Question: I built a website for a client <URL>
It is using a child theme of twenty-thirteen and WordPress 3.9.1.
The problem is that on the CEO's computer the website is showing incorrectly in Internet Explorer. He is using IE 'v.11.0.9600.1704' (update version 11.0.7). The slider is not showing up, the alignment is off, the social media buttons don't display correctly, and the padding in the footer is incorrect (amongst other things). Here is a screenshot:

In all other browsers, the website looks fine on his computer (Chrome, Firefox, etc.).
I installed the Advanced Browser Check plugin to give a warning to people using older browsers and the warning window appear on his computer in IE 11 even though it is set to only show if someone is using IE 8 or below.
I can not replicate this problem on any other computer so far. I have tested on 4 or 5 computers including others in his office with IE 11 and on various versions of IE on my own computer. The only time anything like this happens is in IE 8 and below in my tests.
Does anyone have any idea why this is happening? It seems like it is not picking up some of the modern CSS or the slider. Could he be missing a plugin on his Internet Explorer 11 (javascript, etc)? Why would the Browser Check appear telling him that his IE 11 is out of date?
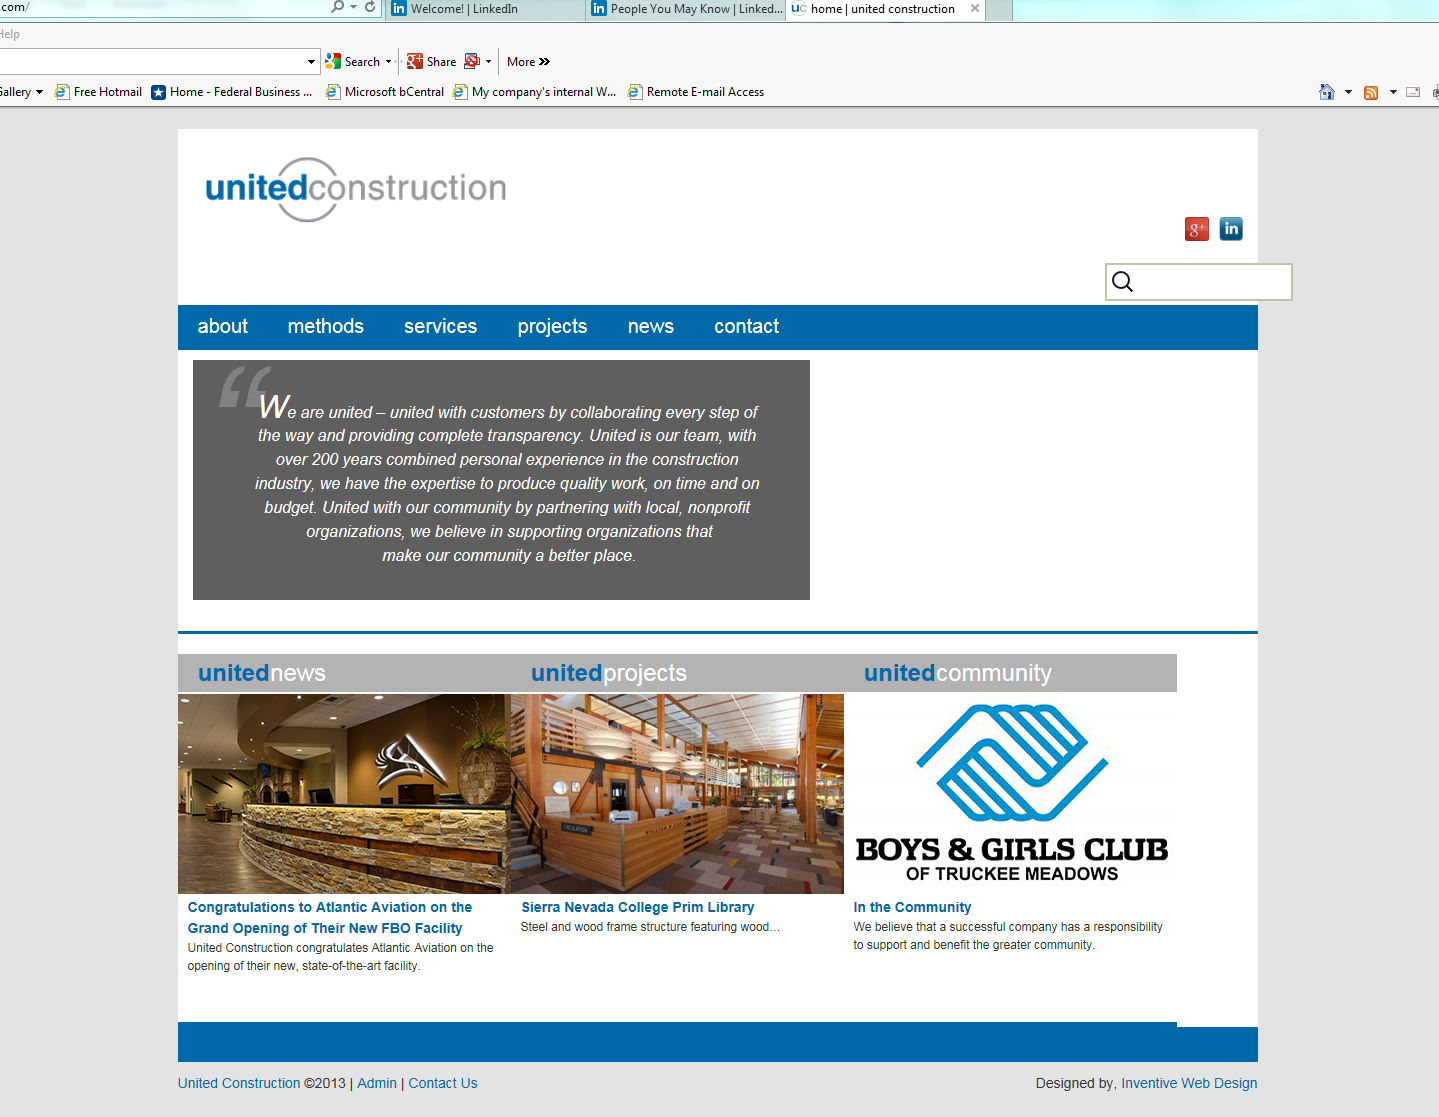
Answer: Try with below steps:
Add website to Compatibility View(You can find in setting)
Try to change(ON/Off) Compatibility View settings in IE11